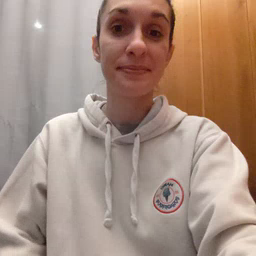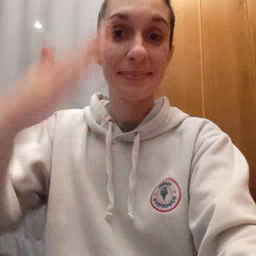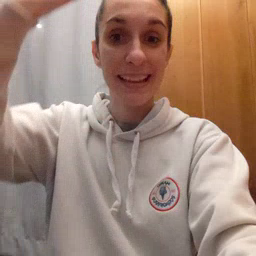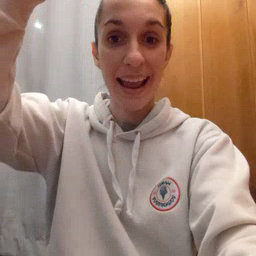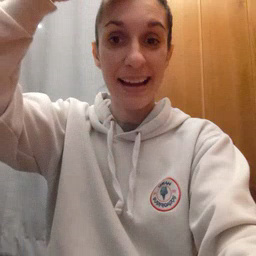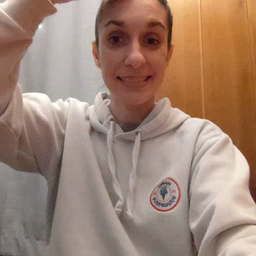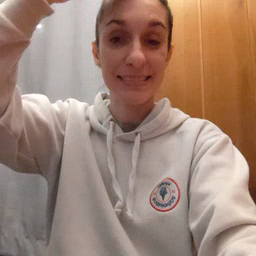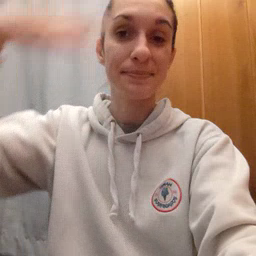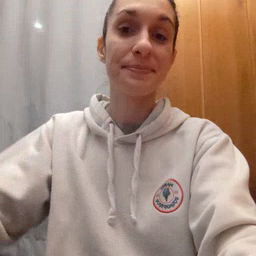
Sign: hat